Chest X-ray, PA view. Patient: 31 years old, sex M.
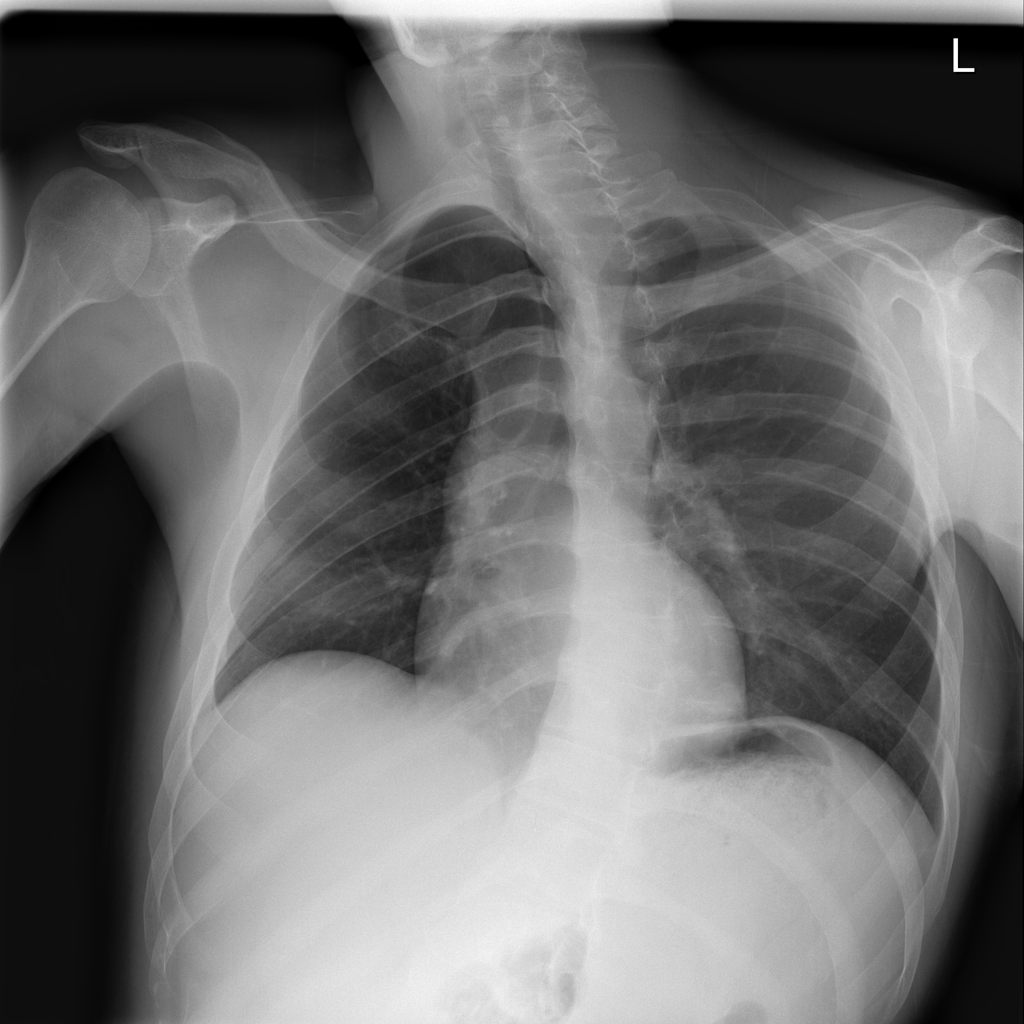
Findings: Edema, Effusion